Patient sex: M
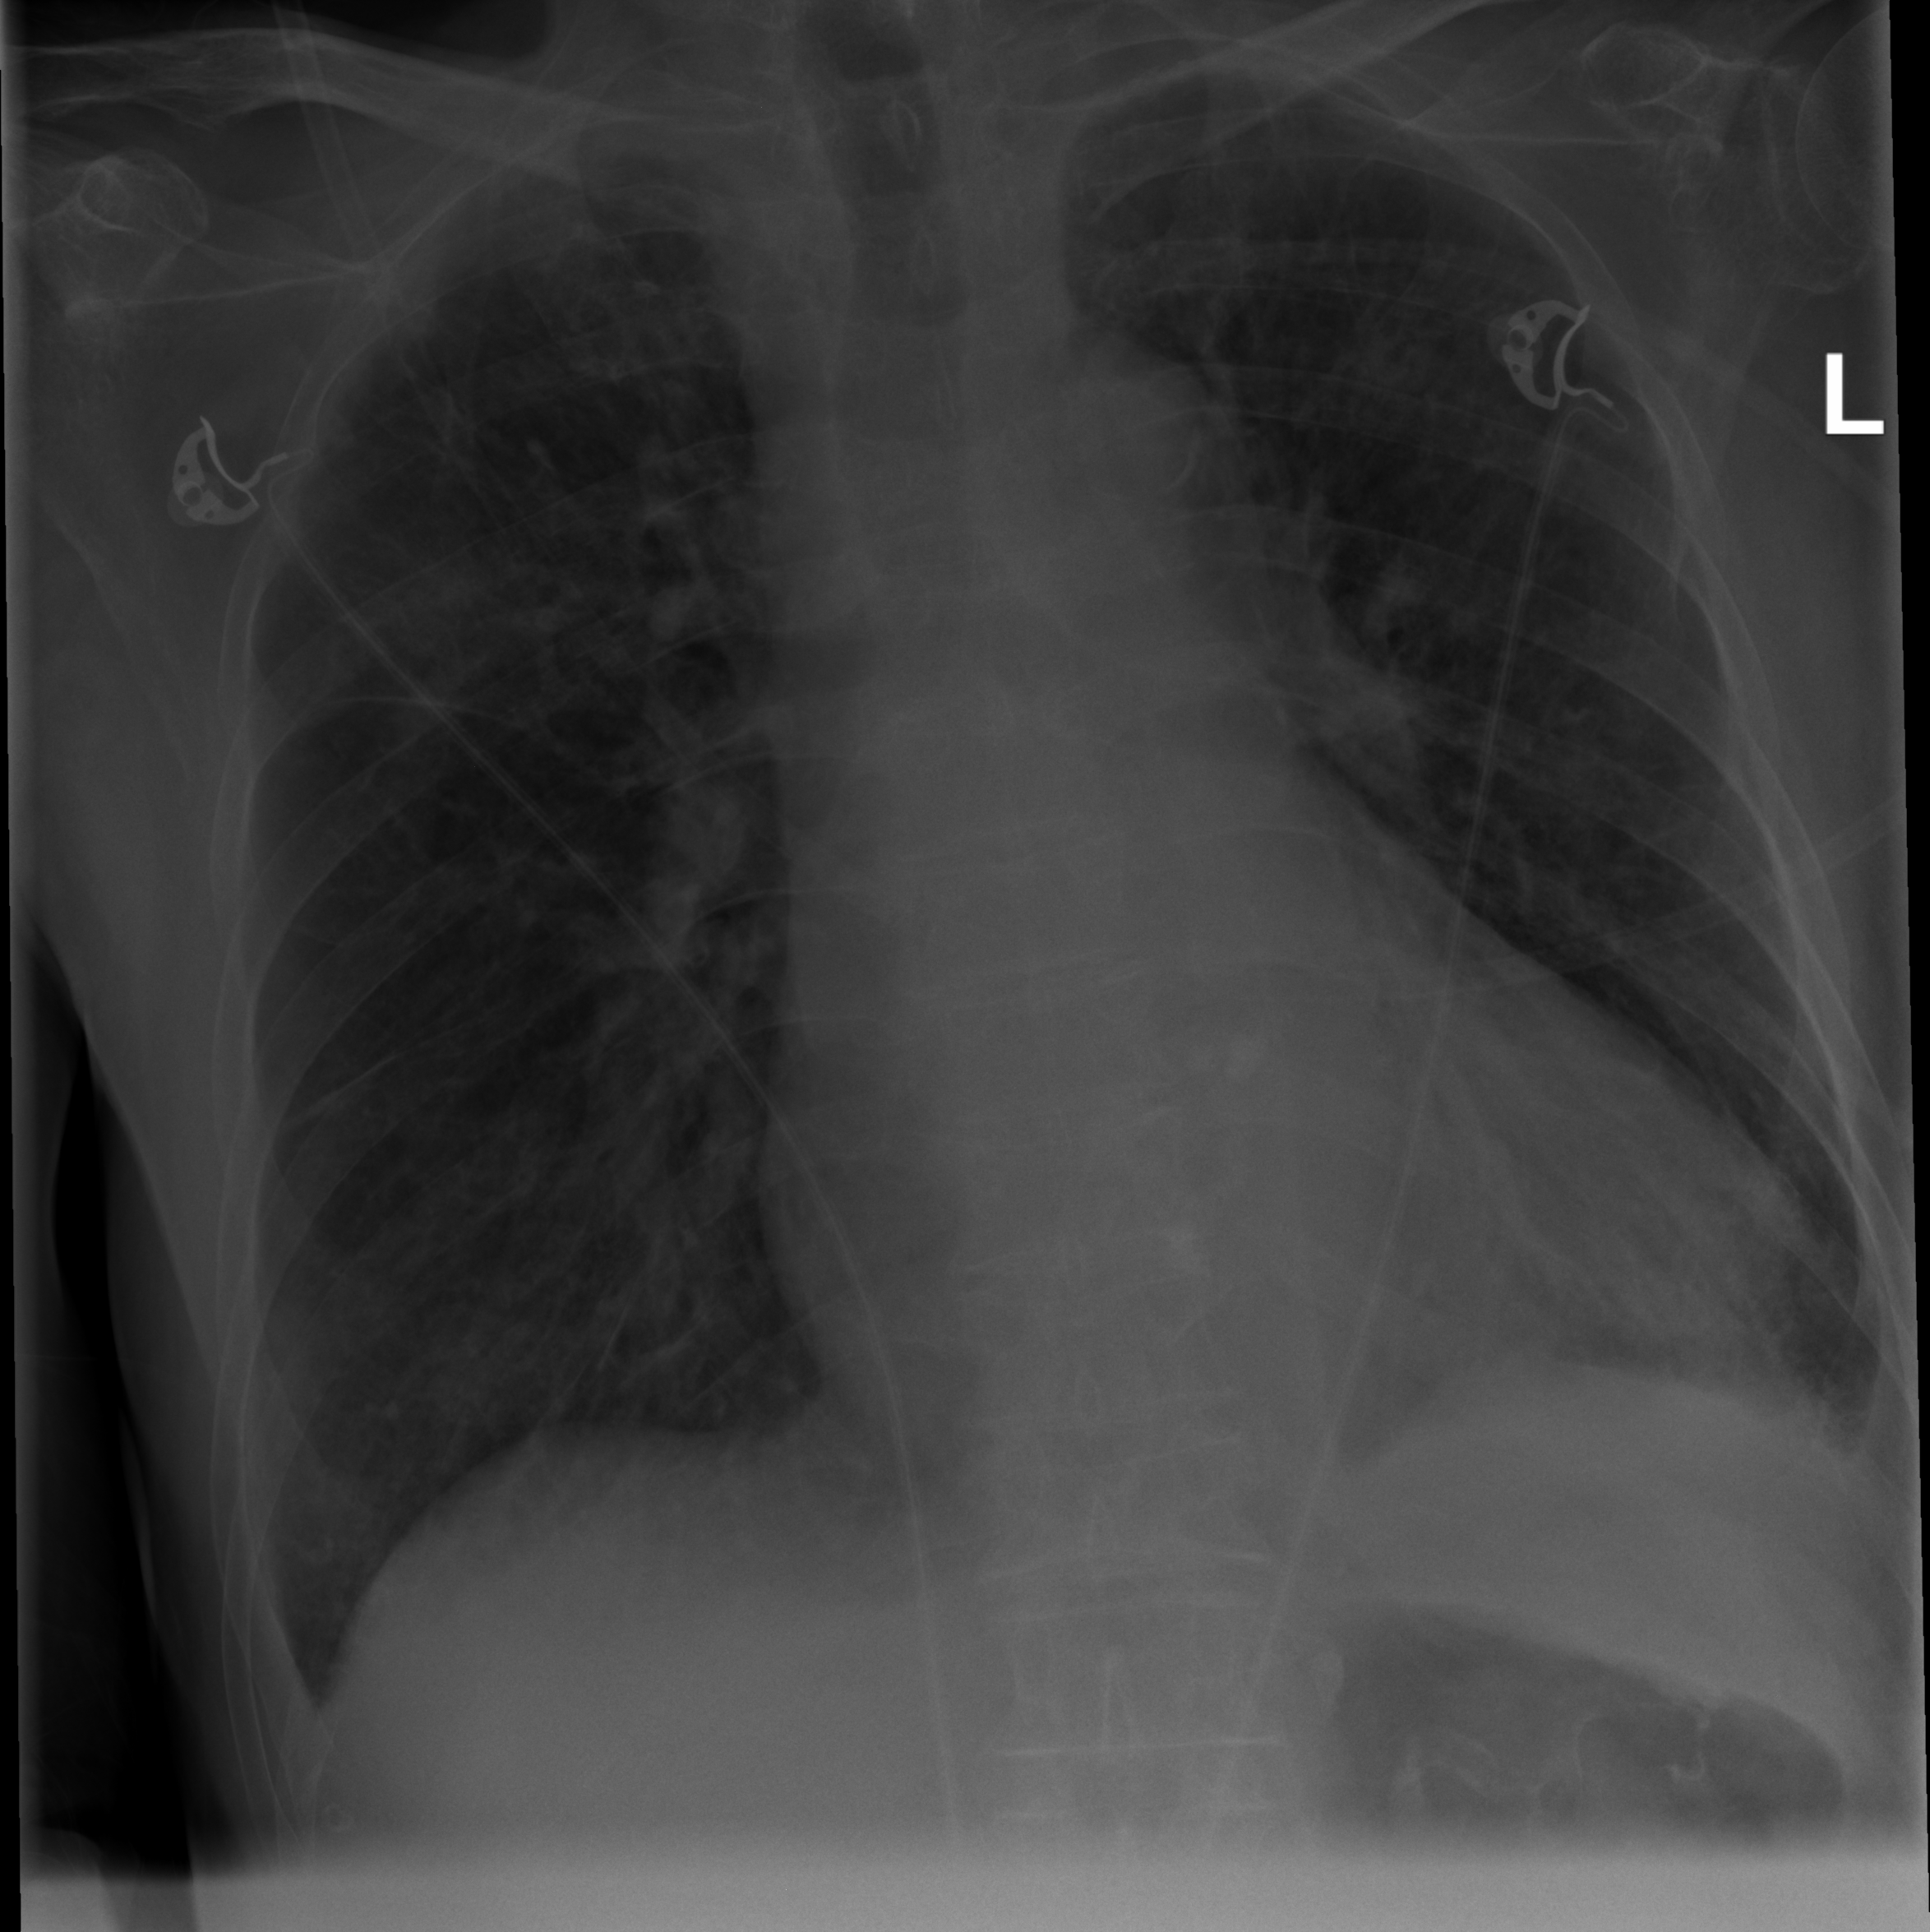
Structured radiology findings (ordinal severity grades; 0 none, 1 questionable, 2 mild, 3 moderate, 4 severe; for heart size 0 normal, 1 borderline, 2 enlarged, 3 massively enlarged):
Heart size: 2
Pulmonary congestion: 1
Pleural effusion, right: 0
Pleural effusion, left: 0
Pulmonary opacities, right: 2
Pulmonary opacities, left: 2
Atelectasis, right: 0
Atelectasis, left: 2